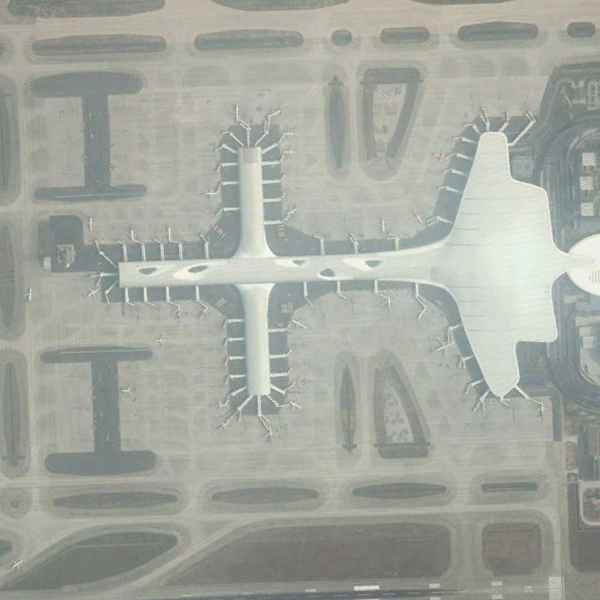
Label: Airport